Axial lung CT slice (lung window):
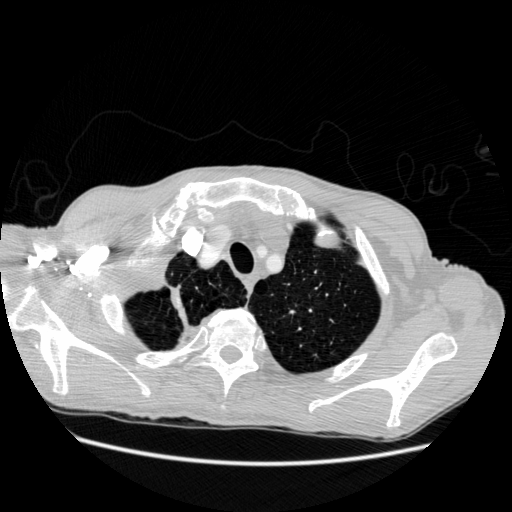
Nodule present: no